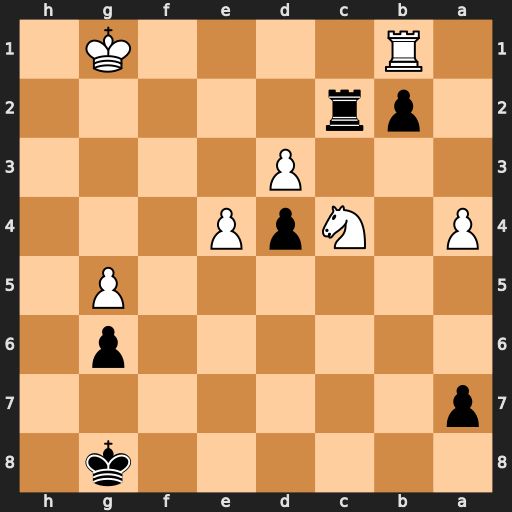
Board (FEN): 6k1/p7/6p1/6P1/P1NpP3/3P4/1pr5/1R4K1
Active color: b
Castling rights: -
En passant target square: -
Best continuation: Rc1+ Kf2 Rxb1